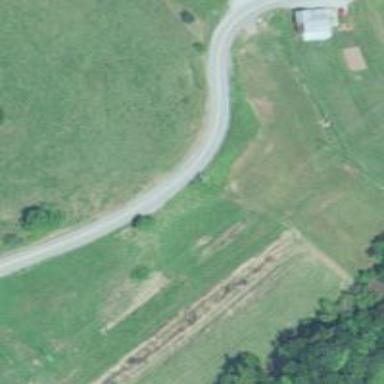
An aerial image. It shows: Tertiary road.